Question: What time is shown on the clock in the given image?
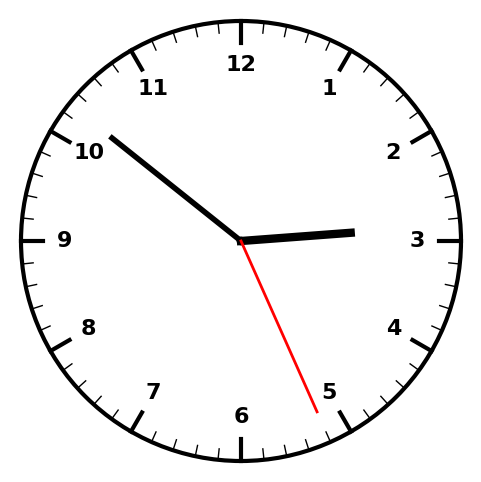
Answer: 02:51:26